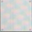
Piece: xx